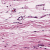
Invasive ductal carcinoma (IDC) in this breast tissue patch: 0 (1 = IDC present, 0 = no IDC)